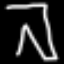
Label: pants